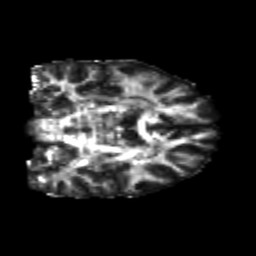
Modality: FA
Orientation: coronal
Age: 21
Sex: female
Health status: healthy
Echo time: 0.074 s